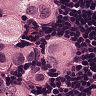
Metastatic tissue present: yes